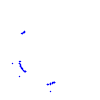
Particle: proton